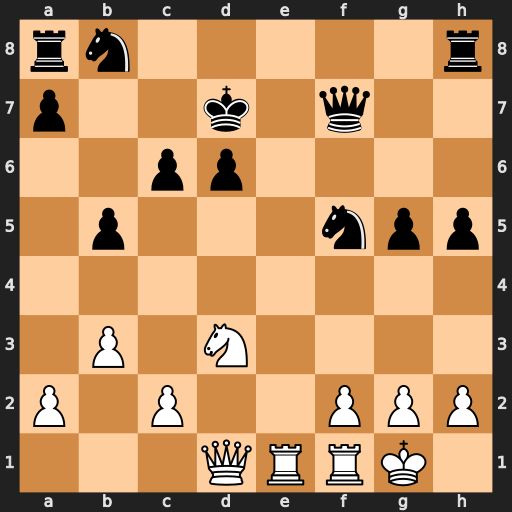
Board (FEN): rn5r/p2k1q2/2pp4/1p3npp/8/1P1N4/P1P2PPP/3QRRK1
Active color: w
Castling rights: -
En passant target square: -
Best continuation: Ne5+ Kc7 Nxf7